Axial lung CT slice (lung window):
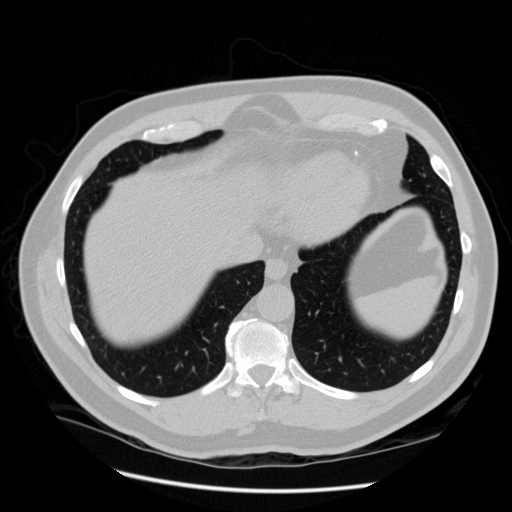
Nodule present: no